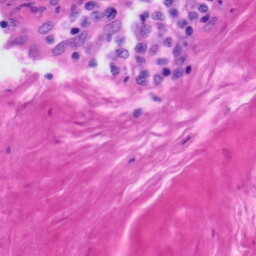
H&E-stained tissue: Tonsil